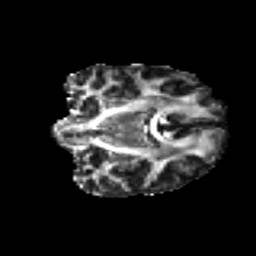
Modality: FA
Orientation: coronal
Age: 42
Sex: female
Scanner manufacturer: ge
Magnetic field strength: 3 T
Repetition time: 7.8 s
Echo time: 0.0611 s